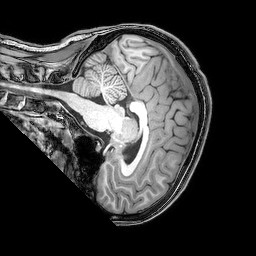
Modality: T1w
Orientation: sagittal
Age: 18
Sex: male